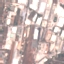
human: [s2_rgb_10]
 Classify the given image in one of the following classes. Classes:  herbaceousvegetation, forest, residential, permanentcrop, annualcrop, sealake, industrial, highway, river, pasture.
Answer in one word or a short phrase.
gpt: Industrial